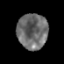
Tissue: prostate
Cell type: T cells
Senescence score: 0.3592
Nuclear area (px): 1059
Mean DAPI intensity: 108.339